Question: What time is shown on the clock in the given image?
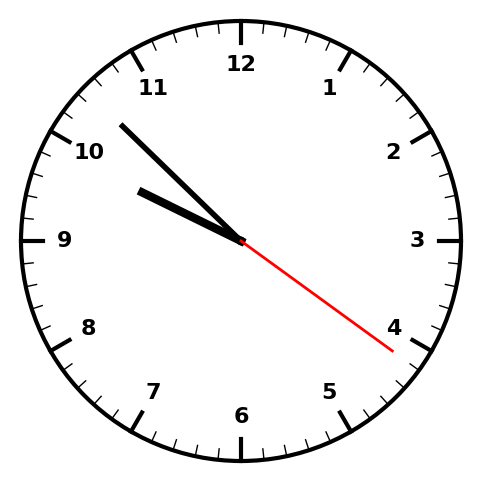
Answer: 09:52:21